Field crop: maize
Growth stage: 1
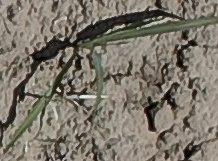
Species: sorghum